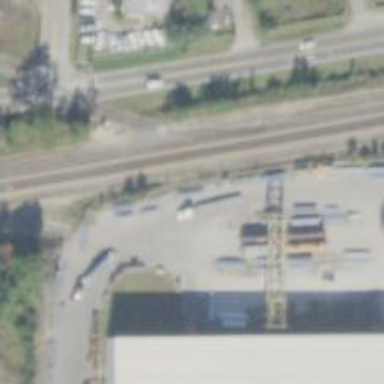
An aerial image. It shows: Steel railway spur for freight services.